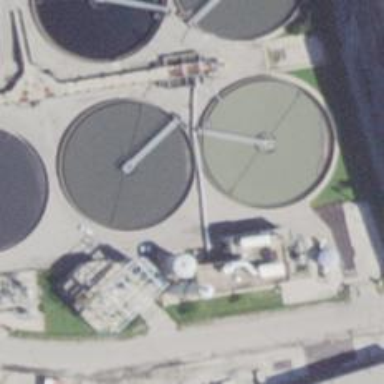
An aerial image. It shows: Image of wastewater.